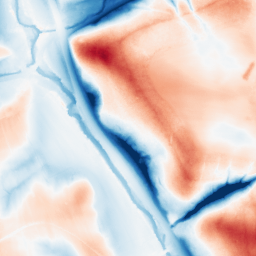
Category: classical
Decomposition family: gaussian_anisotropic
Decomposition parameters: sigma_x: 20
sigma_y: 20
Upsampling method: sinc_hamming
Upsampling parameters: scale: 4
kernel_size: 16
Upsampling scale: 4